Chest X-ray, AP view. Patient: 49 years old, sex F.
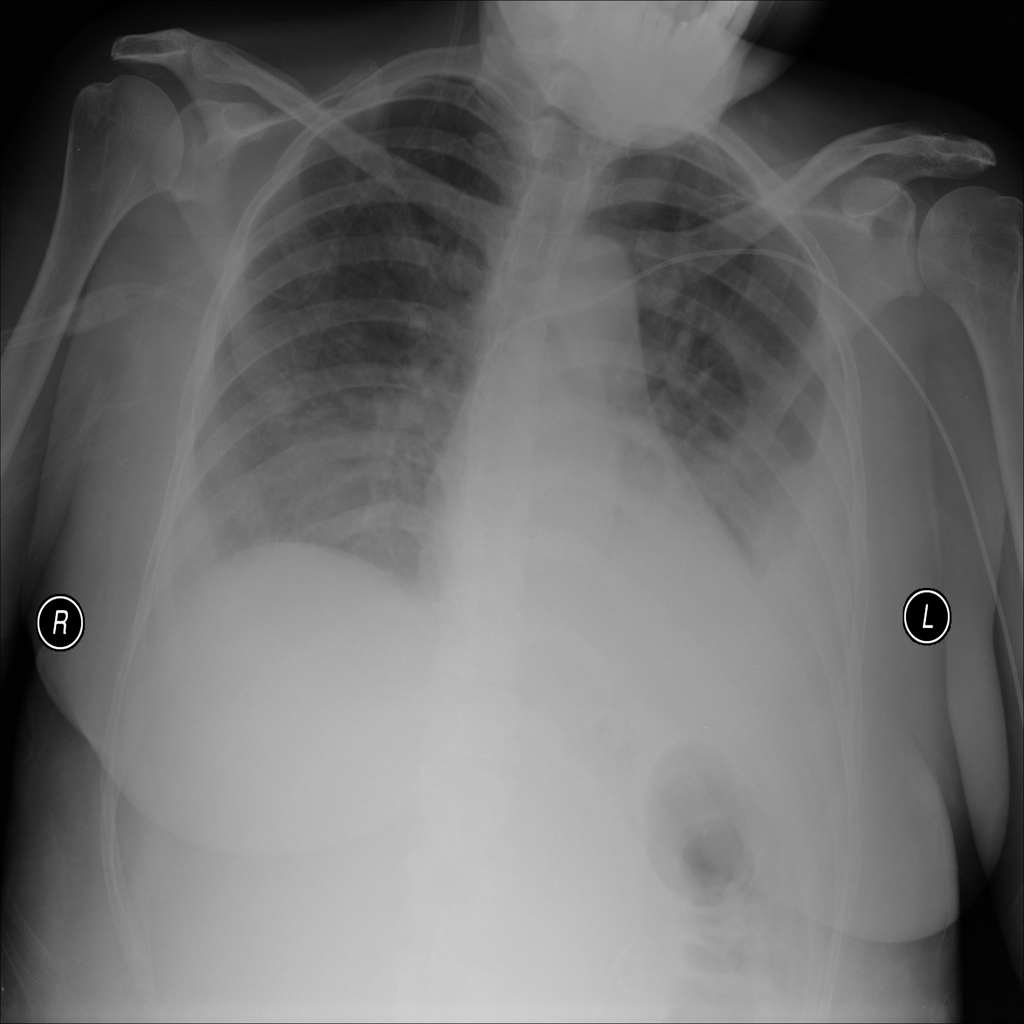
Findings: Effusion, Infiltration